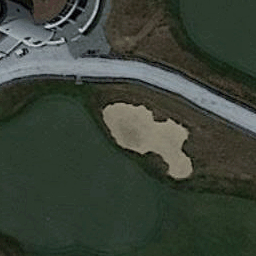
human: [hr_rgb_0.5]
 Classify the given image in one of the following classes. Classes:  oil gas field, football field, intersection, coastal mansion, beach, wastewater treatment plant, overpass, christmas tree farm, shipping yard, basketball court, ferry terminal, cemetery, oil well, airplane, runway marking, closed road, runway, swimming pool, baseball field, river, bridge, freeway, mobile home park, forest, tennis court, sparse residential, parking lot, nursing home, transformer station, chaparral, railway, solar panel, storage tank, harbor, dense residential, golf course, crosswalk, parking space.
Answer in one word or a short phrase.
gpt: golf course